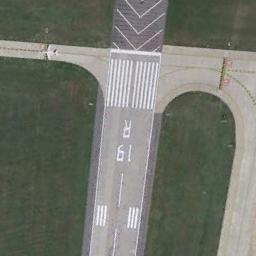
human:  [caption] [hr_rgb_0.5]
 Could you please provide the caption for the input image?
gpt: Next to the two connected runways is a green lawn with a white '19R' sign on the runway .

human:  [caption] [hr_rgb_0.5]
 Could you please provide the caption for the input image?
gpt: The grass is on either side of the runway .

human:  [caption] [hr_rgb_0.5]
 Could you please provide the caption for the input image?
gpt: The runway has a threshold marking and two touchdown zone markings and the designation marking is 19R .

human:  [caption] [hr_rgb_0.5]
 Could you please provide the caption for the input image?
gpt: The runway is on the grass .

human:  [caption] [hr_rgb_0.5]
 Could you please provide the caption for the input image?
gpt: There are green meadows beside the runway .